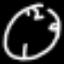
Label: clock